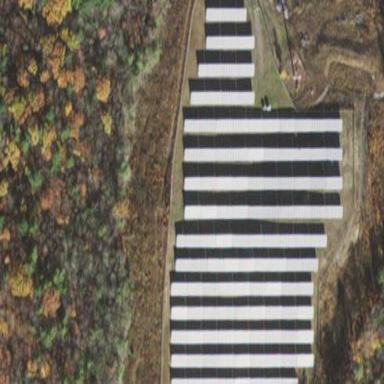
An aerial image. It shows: Solar power plant with photovoltaic technology generating electricity. The plant is enclosed by fence.